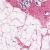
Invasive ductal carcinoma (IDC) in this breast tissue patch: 0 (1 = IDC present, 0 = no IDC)